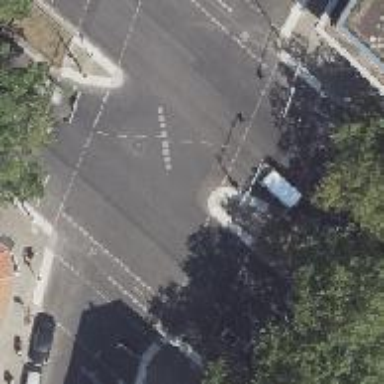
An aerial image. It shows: Footway that serves as traffic island.